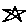
Label: star